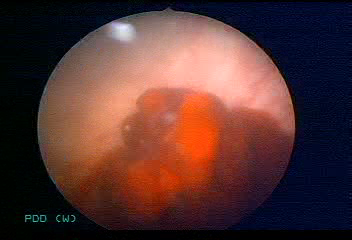
Modality: WLC
Class: Malignant
Subclass: HighGradePapillary
Lesion: L1
Stage: T2
Morphology: Papillary
Bladder cancer association: Yes
Annotated structures: Tumor